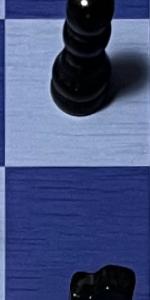
Label: Empty